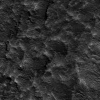
Atmospheric dust classification: not_dusty